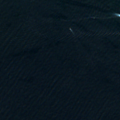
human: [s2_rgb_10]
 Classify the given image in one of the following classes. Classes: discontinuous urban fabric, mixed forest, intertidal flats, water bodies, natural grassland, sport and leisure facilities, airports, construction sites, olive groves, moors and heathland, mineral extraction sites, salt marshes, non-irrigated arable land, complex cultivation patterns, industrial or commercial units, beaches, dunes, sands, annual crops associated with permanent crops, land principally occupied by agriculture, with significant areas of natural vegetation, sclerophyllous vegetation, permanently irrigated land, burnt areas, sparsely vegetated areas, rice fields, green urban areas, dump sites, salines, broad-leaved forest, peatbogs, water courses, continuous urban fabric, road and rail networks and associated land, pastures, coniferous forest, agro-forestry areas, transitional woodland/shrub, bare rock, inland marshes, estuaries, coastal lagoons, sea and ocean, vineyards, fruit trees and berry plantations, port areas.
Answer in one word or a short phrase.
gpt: sea and ocean